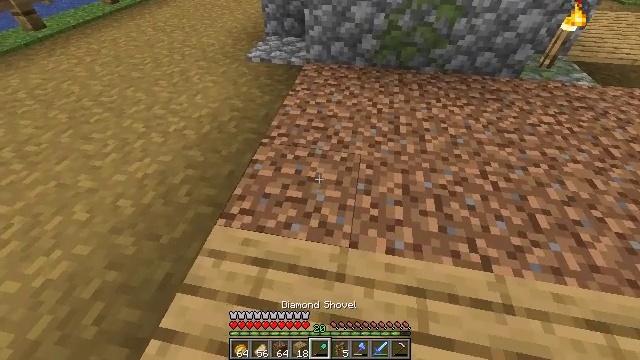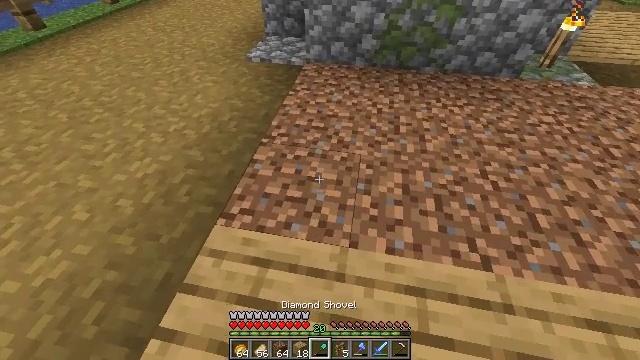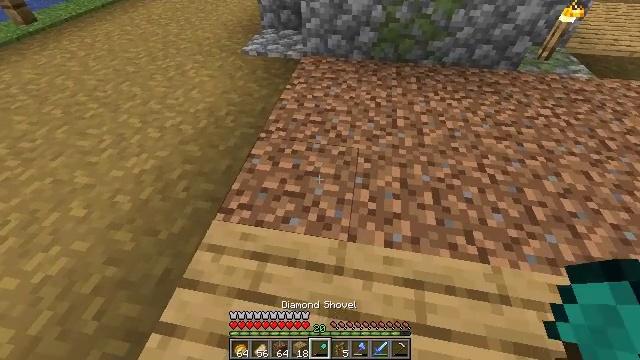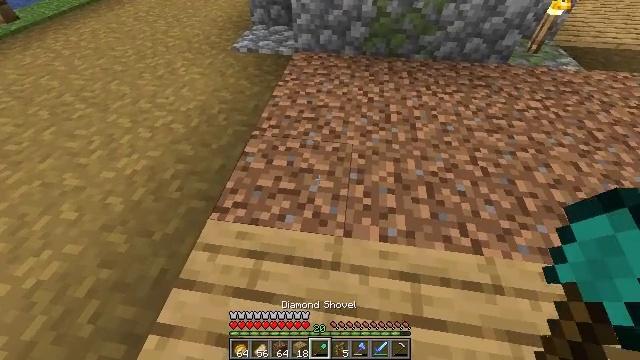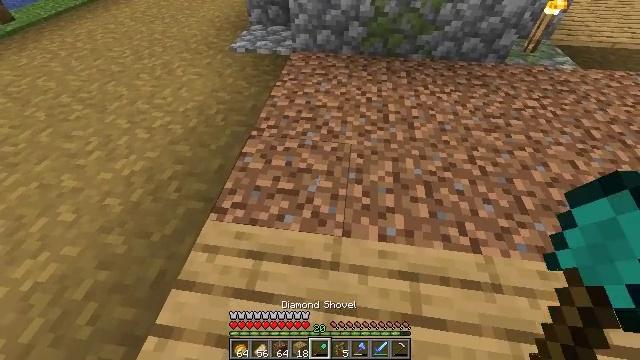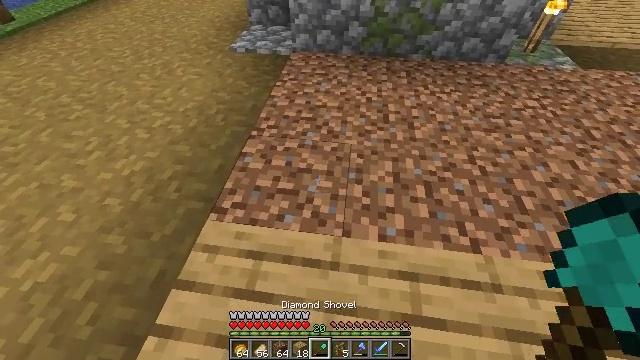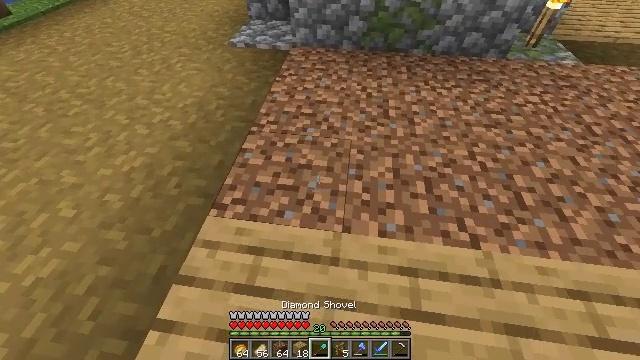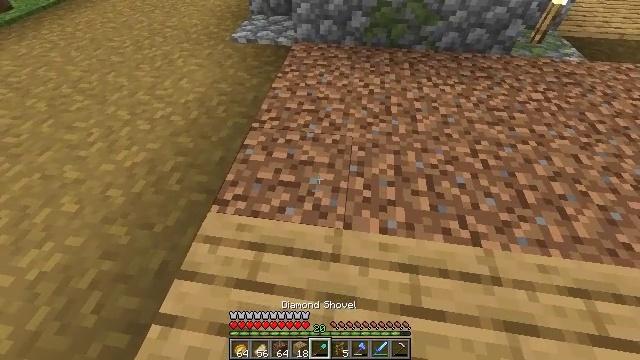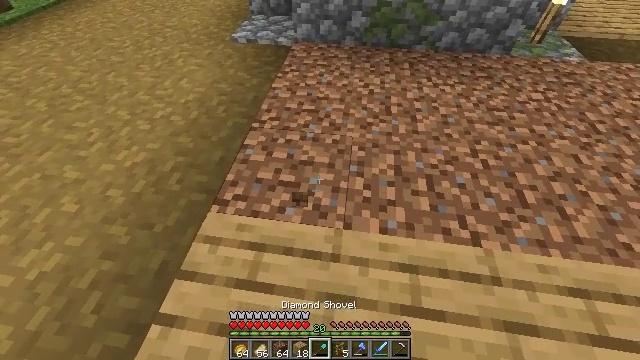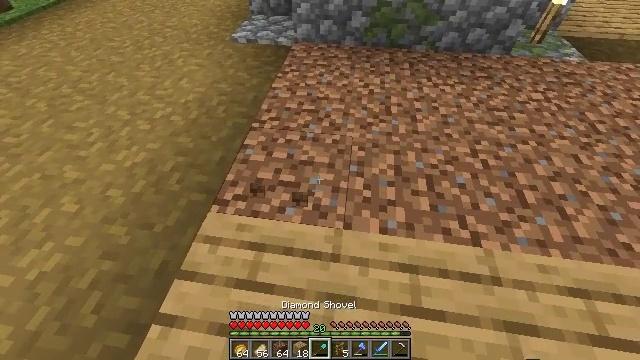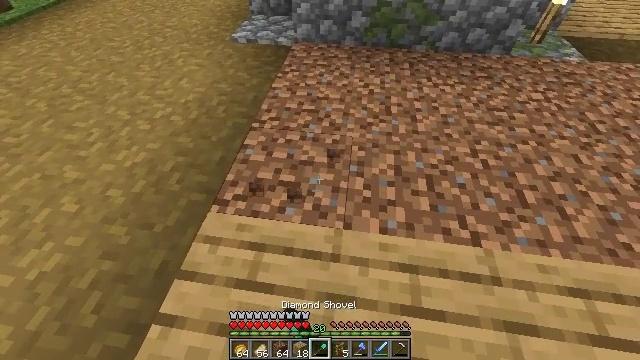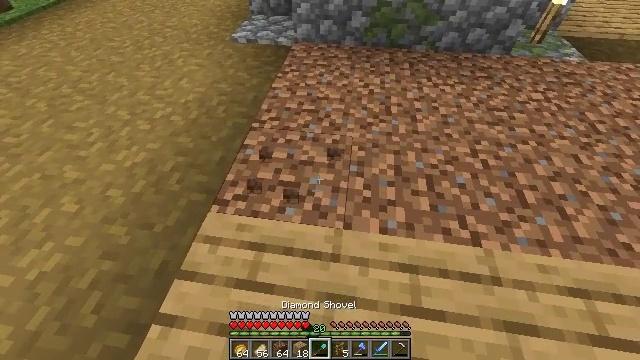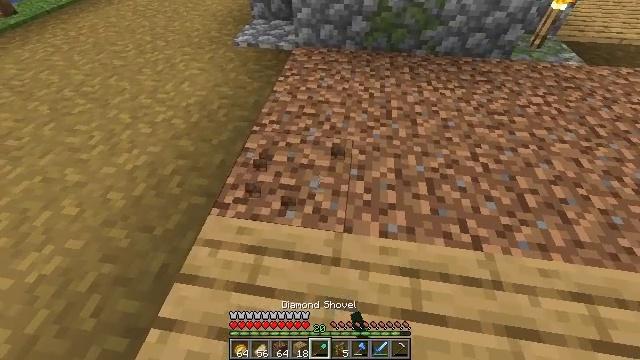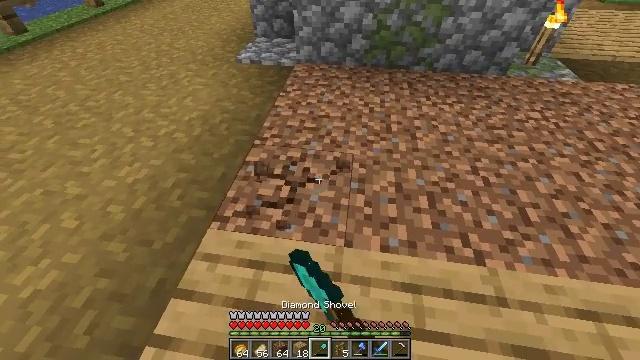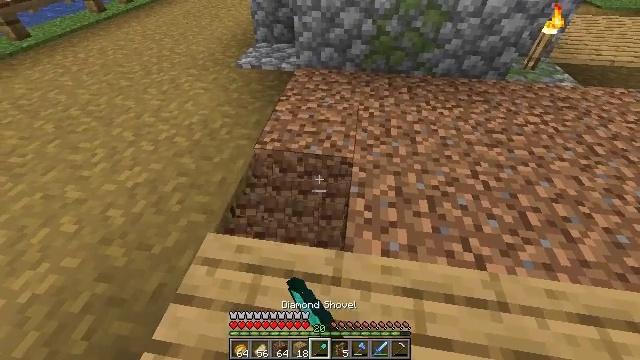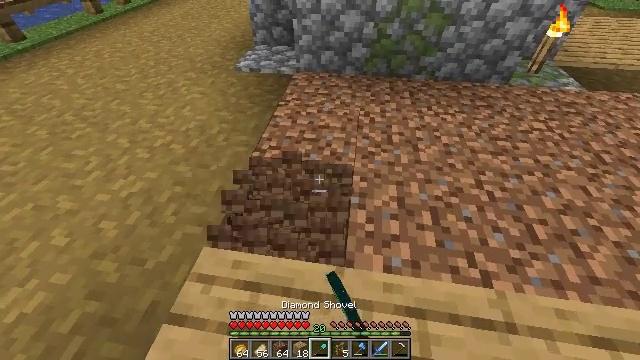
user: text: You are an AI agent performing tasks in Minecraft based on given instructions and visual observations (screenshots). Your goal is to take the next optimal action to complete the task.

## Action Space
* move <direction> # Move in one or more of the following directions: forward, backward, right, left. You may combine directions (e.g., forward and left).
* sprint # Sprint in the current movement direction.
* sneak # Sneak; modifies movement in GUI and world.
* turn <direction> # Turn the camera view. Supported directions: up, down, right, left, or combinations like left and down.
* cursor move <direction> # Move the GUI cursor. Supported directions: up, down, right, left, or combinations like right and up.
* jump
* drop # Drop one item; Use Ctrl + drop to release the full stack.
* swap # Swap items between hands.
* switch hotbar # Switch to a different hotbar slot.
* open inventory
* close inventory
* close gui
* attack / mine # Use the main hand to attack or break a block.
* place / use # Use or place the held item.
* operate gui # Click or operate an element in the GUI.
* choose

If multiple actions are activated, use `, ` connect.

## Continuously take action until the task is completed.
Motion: motion action
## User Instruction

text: Get dirt block.
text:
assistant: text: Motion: no_op
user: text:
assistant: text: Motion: turn down
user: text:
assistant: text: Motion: turn right
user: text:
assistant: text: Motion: no_op
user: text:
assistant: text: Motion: no_op
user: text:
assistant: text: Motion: no_op
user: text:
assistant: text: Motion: no_op
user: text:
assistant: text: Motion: attack / mine
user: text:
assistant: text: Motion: attack / mine
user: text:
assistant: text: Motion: attack / mine
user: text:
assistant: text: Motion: attack / mine
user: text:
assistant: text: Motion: attack / mine
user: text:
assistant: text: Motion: turn up, attack / mine
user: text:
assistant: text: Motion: attack / mine
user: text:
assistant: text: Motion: move forward, attack / mine
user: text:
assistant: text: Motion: move forward, attack / mine
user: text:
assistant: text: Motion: attack / mine
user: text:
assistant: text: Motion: attack / mine
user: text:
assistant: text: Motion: attack / mine
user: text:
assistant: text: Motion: attack / mine
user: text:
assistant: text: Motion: attack / mine
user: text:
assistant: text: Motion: attack / mine
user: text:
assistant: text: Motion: attack / mine
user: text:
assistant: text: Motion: attack / mine
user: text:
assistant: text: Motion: attack / mine
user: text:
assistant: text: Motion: attack / mine
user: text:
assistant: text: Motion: move forward, turn up, attack / mine
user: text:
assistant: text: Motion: move forward, turn up, attack / mine
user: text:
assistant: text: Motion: turn up, attack / mine
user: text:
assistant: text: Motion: turn up, attack / mine